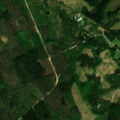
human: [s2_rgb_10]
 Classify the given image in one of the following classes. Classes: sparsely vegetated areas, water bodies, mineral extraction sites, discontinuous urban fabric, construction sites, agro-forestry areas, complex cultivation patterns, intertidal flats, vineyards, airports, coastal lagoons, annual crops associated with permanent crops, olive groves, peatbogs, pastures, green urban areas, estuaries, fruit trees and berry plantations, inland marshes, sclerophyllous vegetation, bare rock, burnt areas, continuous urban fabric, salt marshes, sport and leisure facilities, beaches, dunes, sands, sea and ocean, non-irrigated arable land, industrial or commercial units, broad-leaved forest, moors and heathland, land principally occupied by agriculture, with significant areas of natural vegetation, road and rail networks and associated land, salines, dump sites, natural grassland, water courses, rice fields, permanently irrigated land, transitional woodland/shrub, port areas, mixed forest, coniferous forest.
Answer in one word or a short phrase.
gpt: coniferous forest, mixed forest, transitional woodland/shrub